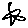
Label: star